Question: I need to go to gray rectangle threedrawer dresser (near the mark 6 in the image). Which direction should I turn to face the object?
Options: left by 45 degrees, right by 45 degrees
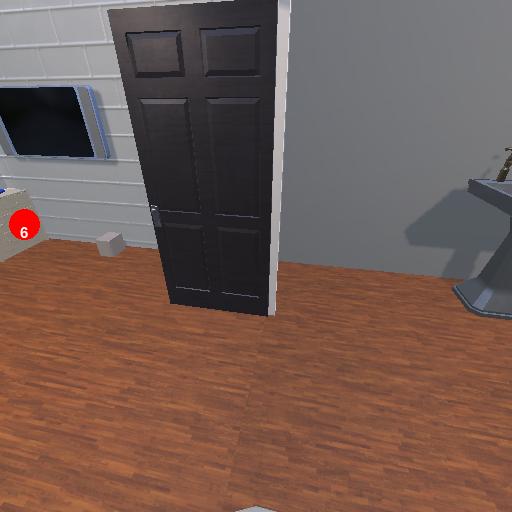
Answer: left by 45 degrees